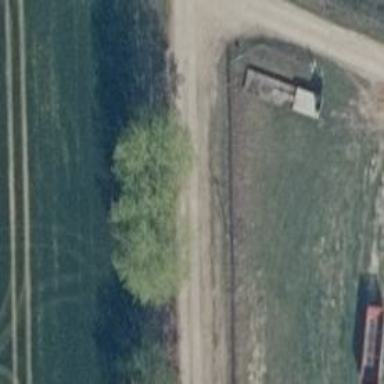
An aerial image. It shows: Row of trees in natural setting.